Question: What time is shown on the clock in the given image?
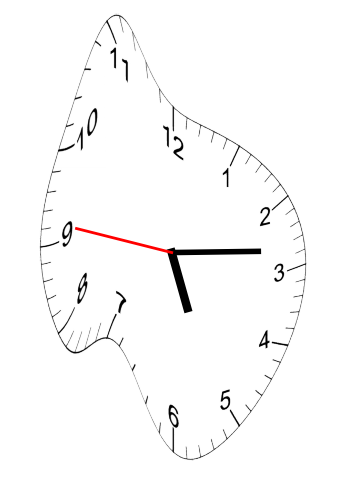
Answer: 05:13:46